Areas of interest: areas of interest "Sport and cultural"
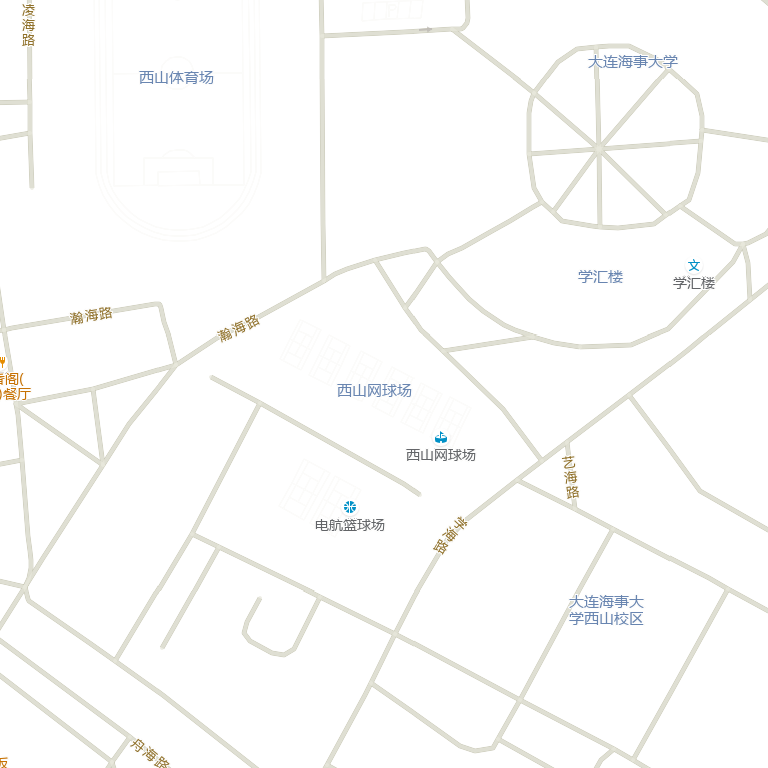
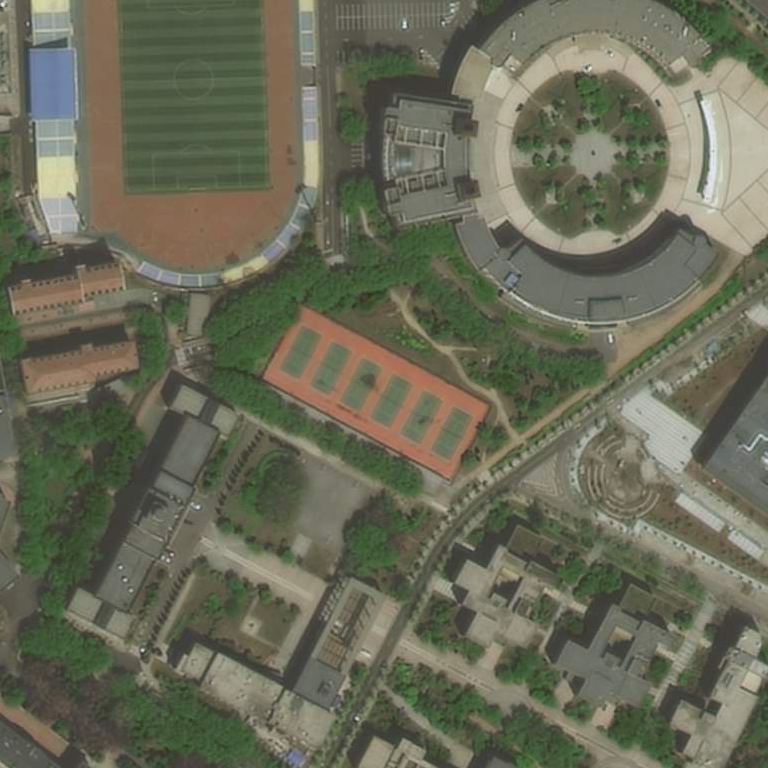